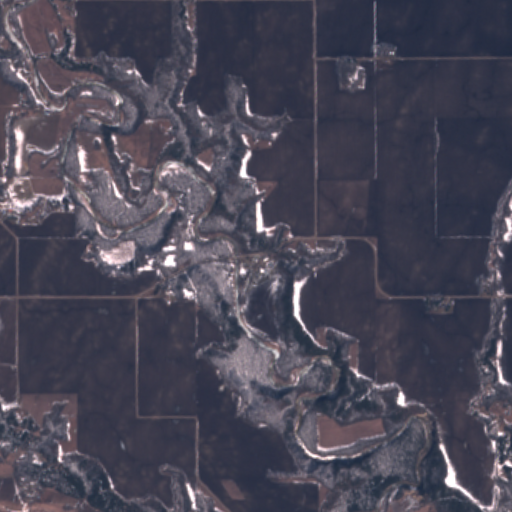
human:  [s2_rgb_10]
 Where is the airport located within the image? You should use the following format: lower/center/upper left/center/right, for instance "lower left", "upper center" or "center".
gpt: There is no airport in the image.